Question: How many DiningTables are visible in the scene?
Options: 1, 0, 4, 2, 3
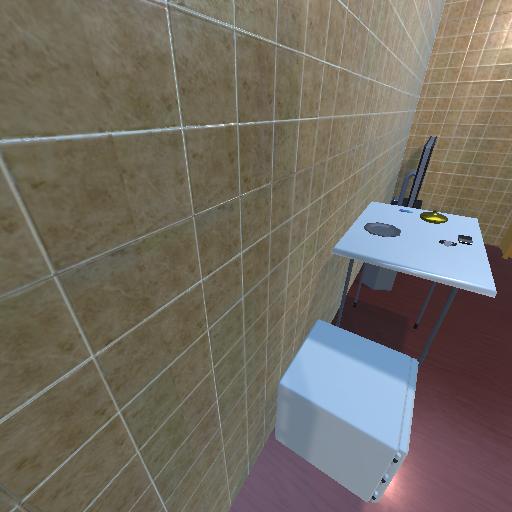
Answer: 1